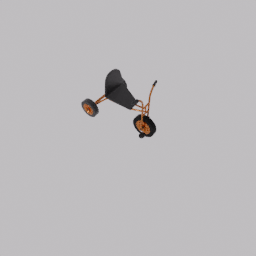
Label: mechanical